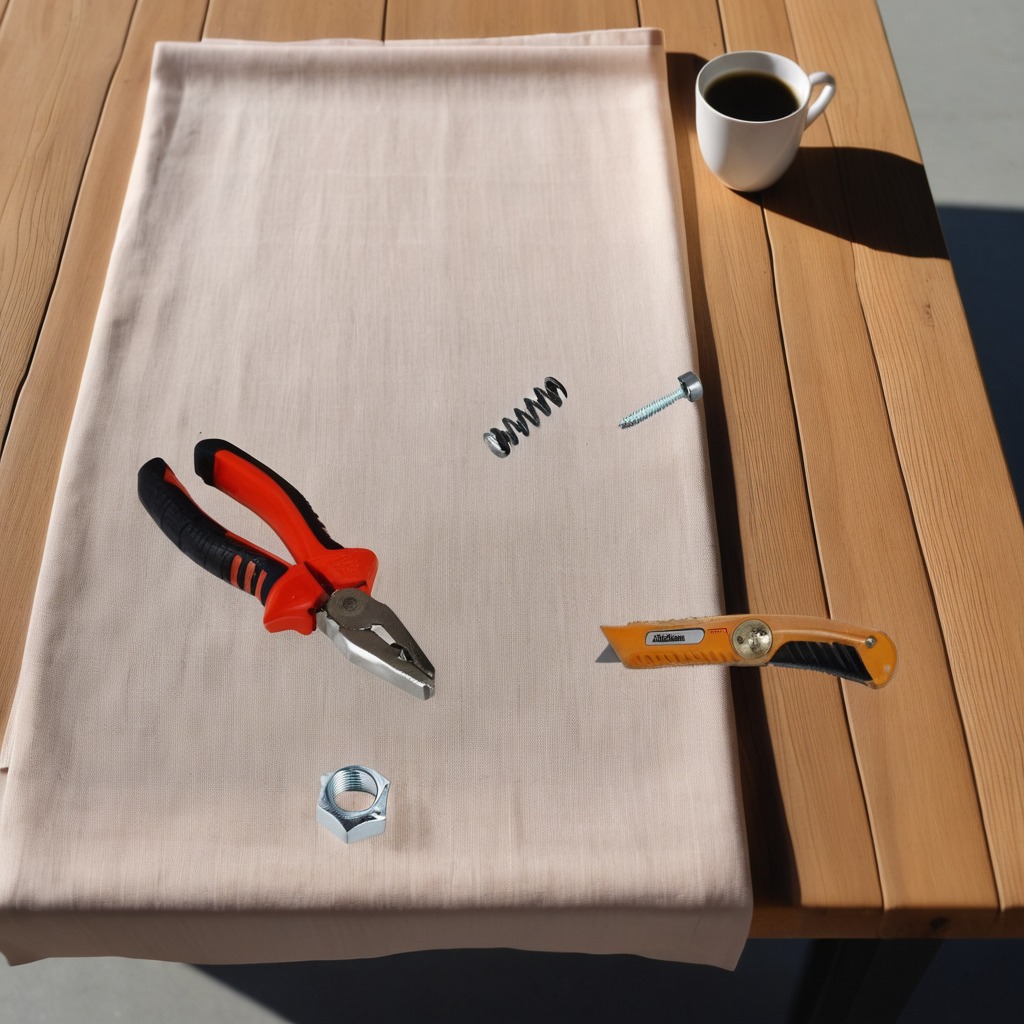
A utility knife, a metal machine screw, a pair of pliers, a coiled metal spring, and a metal nut are lying on the wooden table.